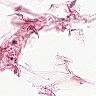
Metastatic tissue present: no